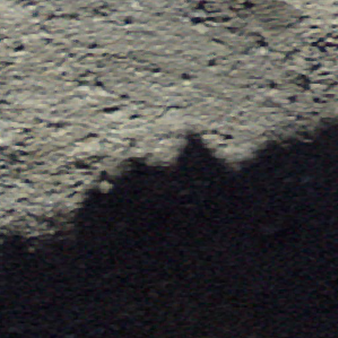
Label: other